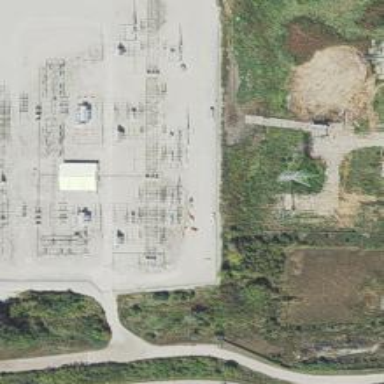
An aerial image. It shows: Switch used for power control.